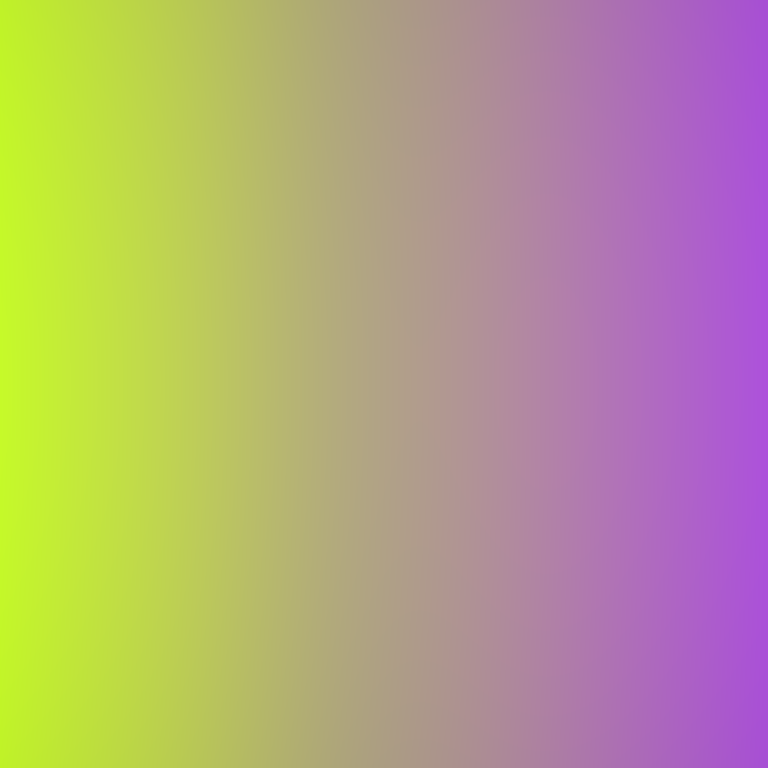
Abstract light effect, smooth gradient from bright yellow to soft purple, calm atmosphere, diffuse light, no room, no furniture, no objects.